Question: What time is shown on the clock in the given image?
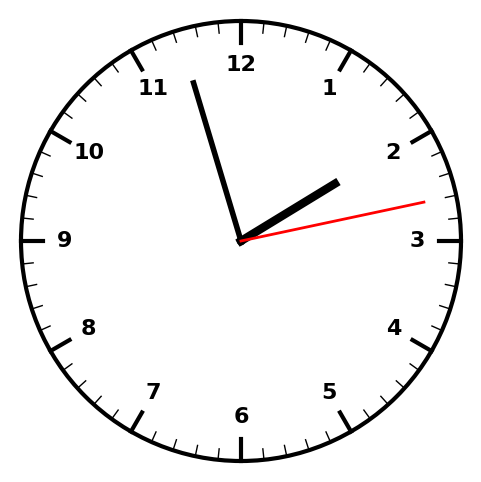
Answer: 01:57:13